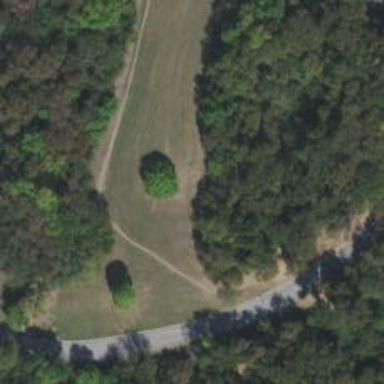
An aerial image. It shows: Disc golf hole in disc golf sport setting.